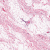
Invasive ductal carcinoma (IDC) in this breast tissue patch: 0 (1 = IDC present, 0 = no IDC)